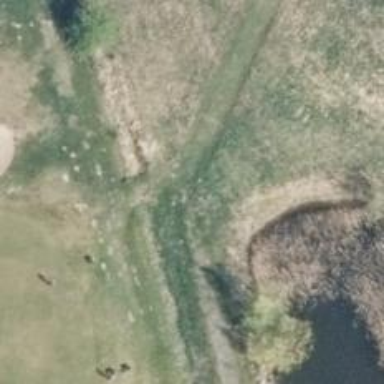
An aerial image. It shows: Designated path on bridge for golf carts.